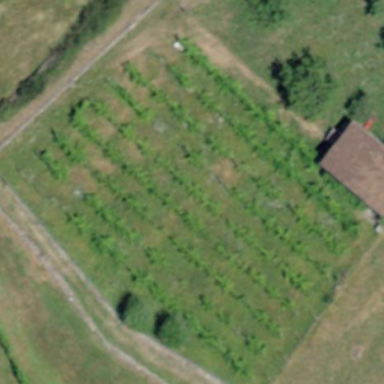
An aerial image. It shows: Beautiful vineyard in the countryside.